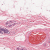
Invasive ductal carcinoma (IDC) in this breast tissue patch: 0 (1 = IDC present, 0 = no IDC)